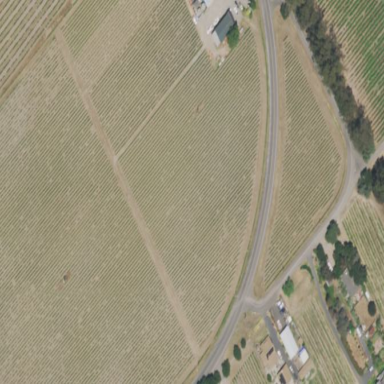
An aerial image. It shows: Vineyard with wine grapes as the crop.